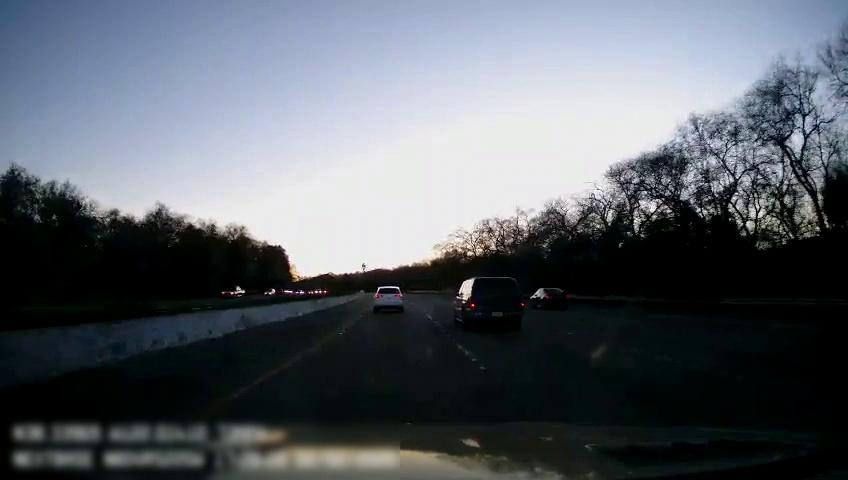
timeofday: Day
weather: Cloudy
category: Drivable Space
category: Vehicles | SUV
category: Vehicles | Van
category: Vehicles | SUV
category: Vehicles | Truck
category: Vehicles | Car
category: Lanes | Current Lane
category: Lanes | Alternate Lane